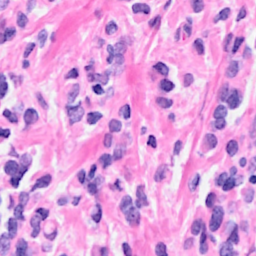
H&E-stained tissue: Breast